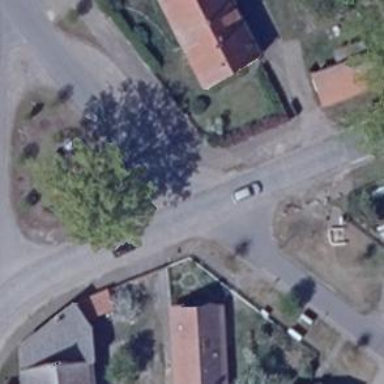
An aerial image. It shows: Secondary road.